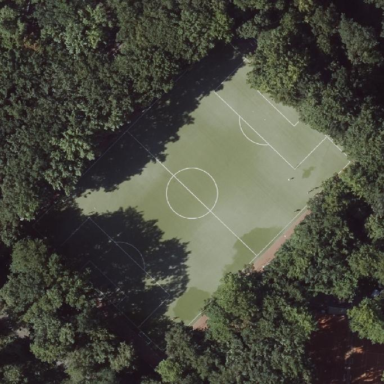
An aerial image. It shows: Soccer pitch with artificial turf surrounded by fence.